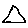
Label: triangle